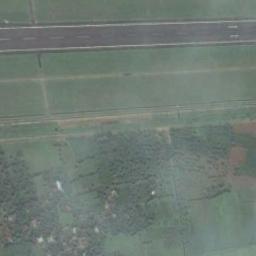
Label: runway